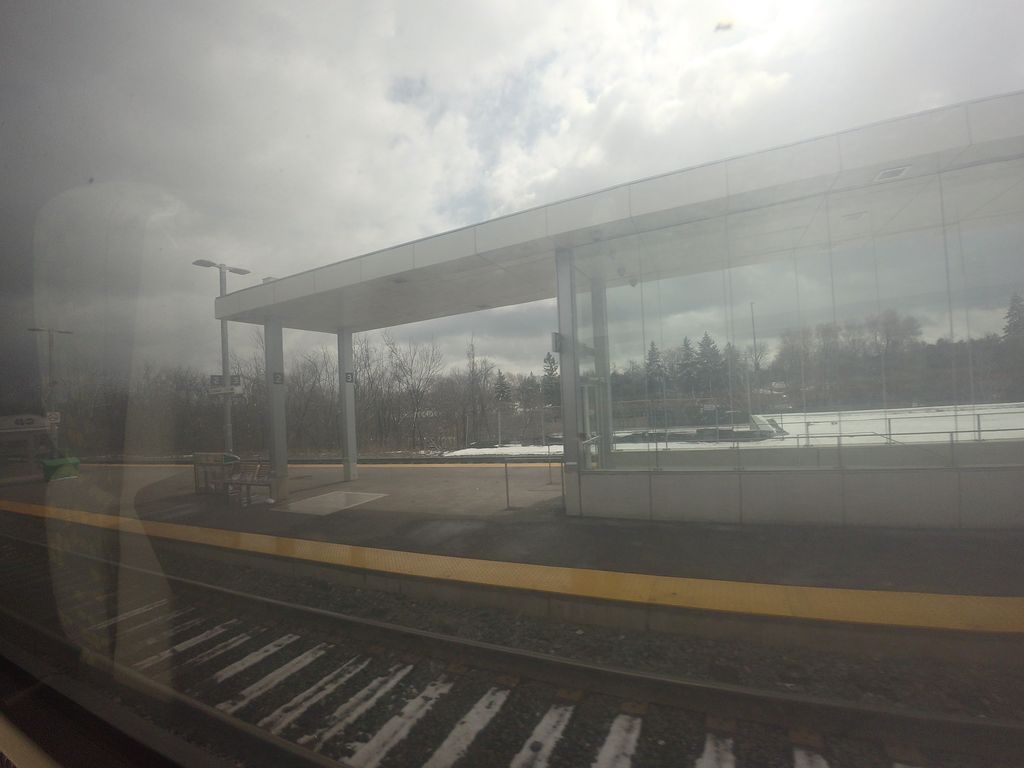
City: toronto